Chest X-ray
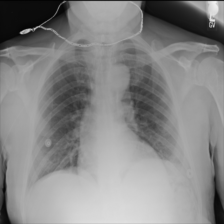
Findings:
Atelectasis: negative
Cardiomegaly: negative
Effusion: negative
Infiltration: negative
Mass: negative
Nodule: negative
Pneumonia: negative
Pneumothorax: negative
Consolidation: negative
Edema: negative
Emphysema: negative
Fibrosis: negative
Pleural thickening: negative
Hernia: negative